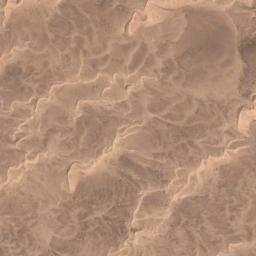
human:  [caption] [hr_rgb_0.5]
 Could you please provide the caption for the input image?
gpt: The desert has yellow sand and many fixed trellis dunes .

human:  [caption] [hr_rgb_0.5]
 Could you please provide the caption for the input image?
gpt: The desert is on the hill full of yellow sand .

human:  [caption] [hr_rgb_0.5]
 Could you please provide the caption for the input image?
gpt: This is a yellow desert with wavy stripes .

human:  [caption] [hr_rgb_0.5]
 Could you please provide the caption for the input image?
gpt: The color of this desert is taupe .

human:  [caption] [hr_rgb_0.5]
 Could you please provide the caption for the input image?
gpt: A beige desert covered with bare land .